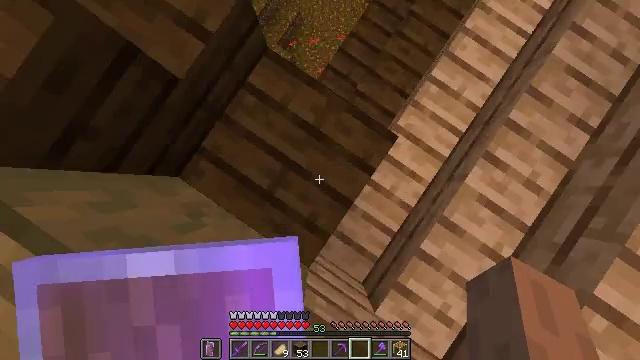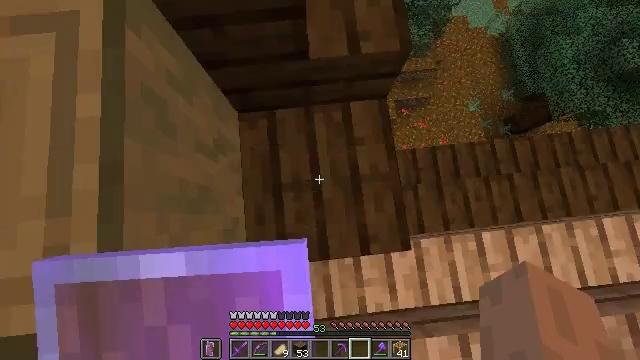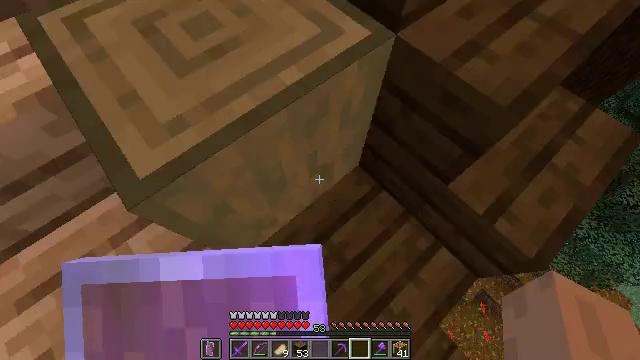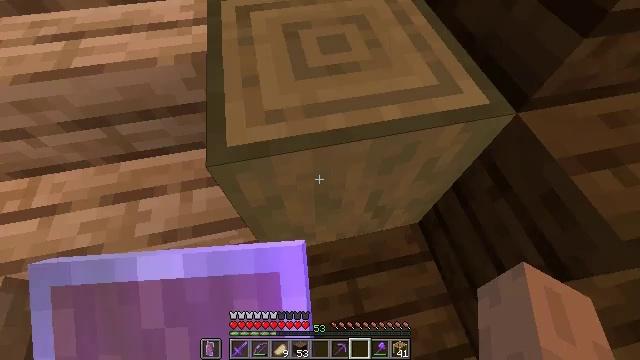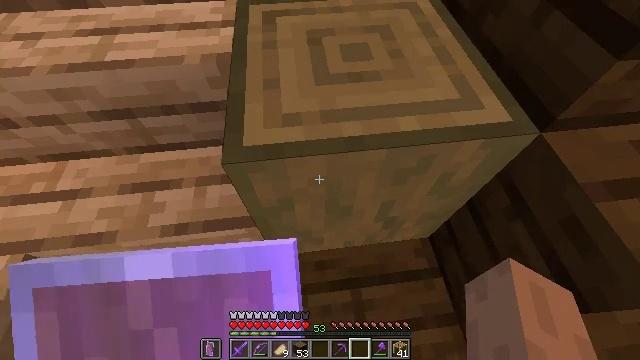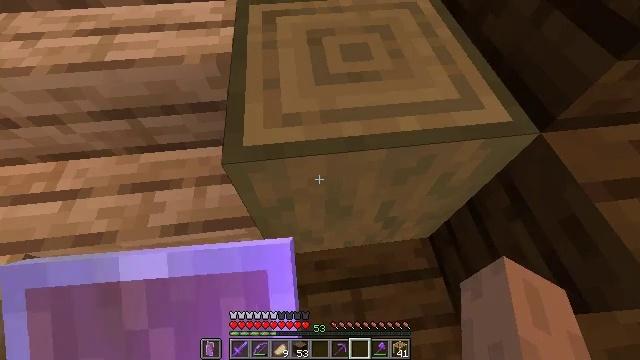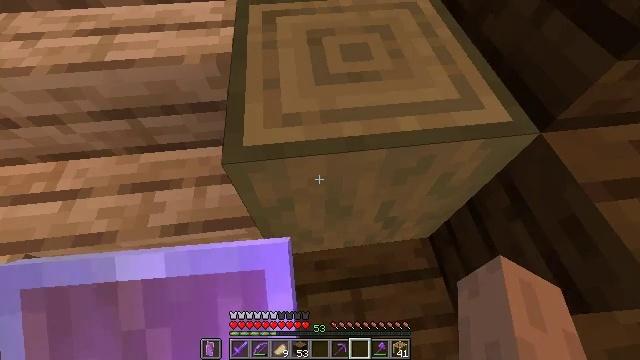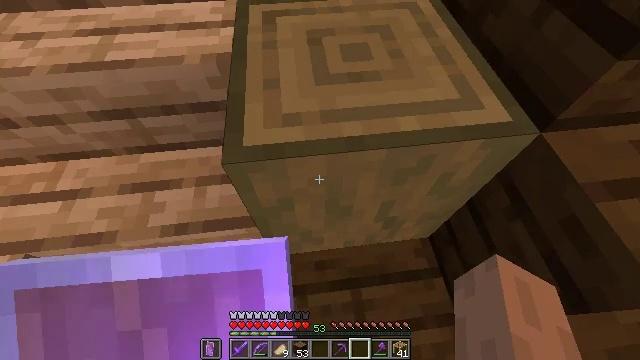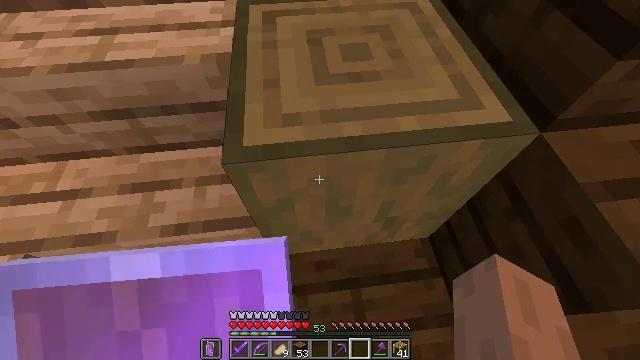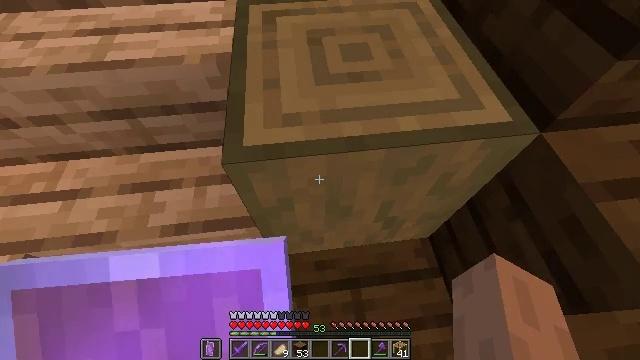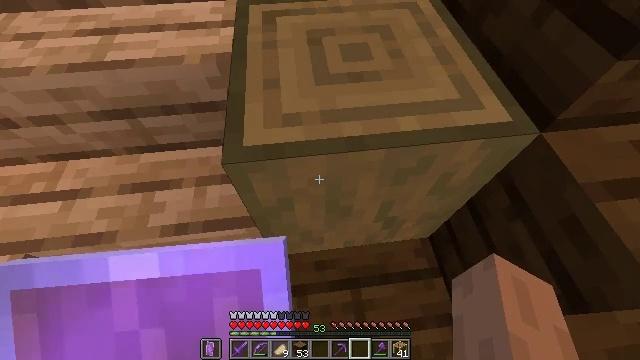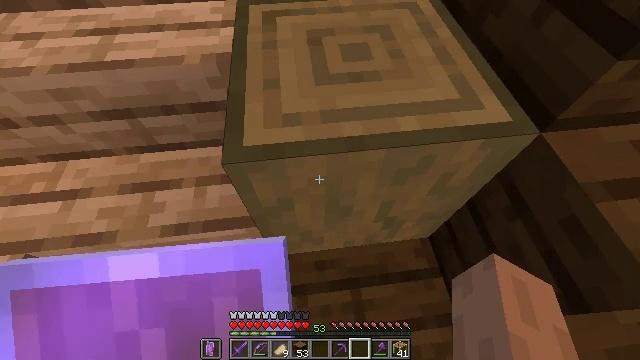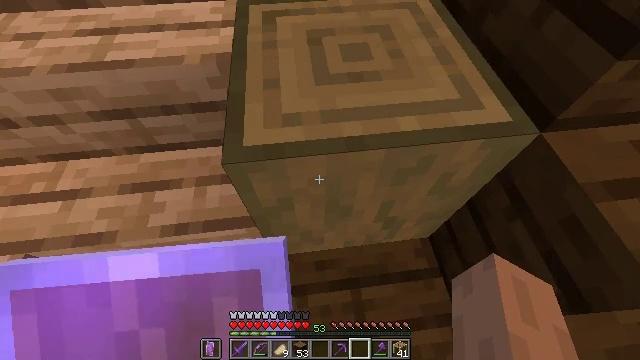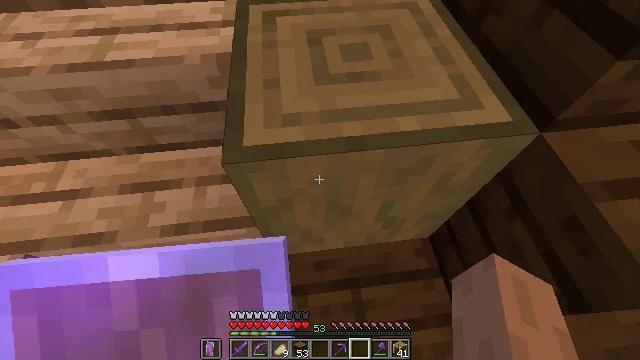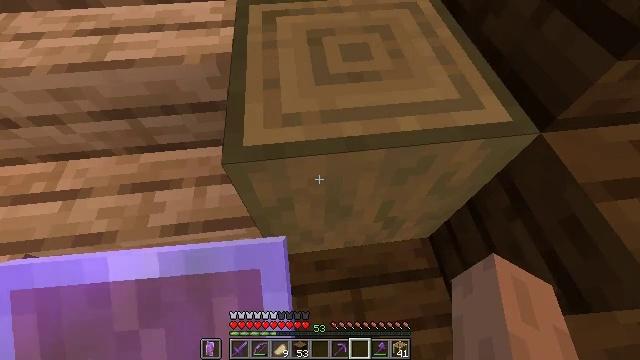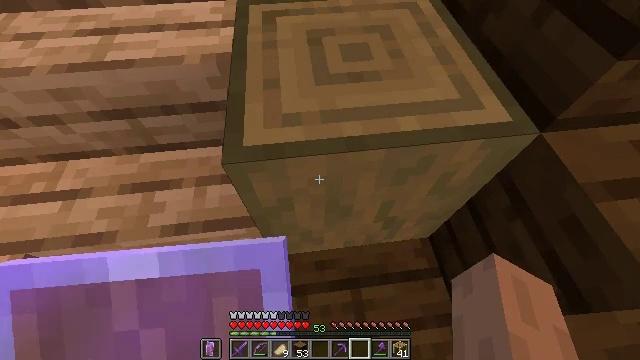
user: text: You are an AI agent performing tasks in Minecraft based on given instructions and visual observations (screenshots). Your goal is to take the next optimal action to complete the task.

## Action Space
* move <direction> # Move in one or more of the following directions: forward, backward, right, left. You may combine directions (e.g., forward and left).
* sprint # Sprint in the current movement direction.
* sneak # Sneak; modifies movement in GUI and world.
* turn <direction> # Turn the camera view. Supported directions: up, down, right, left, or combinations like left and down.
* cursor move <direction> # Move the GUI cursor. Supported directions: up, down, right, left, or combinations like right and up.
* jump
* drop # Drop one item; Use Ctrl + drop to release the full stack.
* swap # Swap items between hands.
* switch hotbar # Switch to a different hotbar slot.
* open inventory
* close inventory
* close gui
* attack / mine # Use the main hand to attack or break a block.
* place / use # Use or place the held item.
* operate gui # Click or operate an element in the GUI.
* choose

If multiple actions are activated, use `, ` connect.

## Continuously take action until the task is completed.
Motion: motion action
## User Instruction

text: Break the stripped spruce log.
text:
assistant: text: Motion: turn left and up
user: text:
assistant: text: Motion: turn left and up
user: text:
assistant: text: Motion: turn left and up
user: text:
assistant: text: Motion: turn left and up
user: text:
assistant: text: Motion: no_op
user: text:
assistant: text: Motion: no_op
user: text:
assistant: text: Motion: no_op
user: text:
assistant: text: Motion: no_op
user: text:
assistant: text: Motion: no_op
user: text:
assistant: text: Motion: no_op
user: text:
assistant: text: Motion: no_op
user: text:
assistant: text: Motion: no_op
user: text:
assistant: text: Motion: no_op
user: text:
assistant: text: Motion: no_op
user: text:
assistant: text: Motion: no_op
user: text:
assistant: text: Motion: no_op
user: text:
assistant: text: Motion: no_op
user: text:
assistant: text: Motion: no_op
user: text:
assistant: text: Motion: no_op
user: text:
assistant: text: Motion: no_op
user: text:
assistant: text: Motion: no_op
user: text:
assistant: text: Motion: no_op
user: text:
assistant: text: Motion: no_op
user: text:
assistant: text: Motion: no_op
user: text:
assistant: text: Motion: no_op
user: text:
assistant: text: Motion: attack / mine
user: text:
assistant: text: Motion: attack / mine
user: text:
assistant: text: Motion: attack / mine
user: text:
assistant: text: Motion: attack / mine
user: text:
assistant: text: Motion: attack / mine